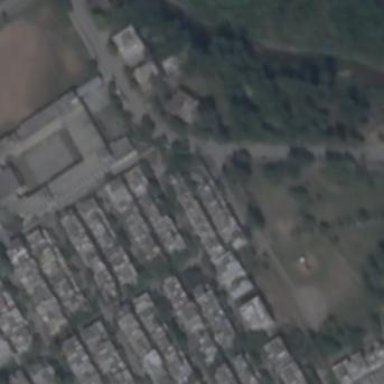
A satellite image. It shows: School.